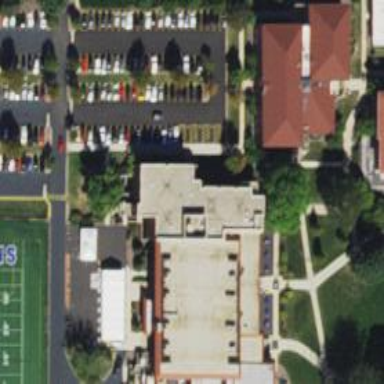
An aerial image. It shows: View of university building.